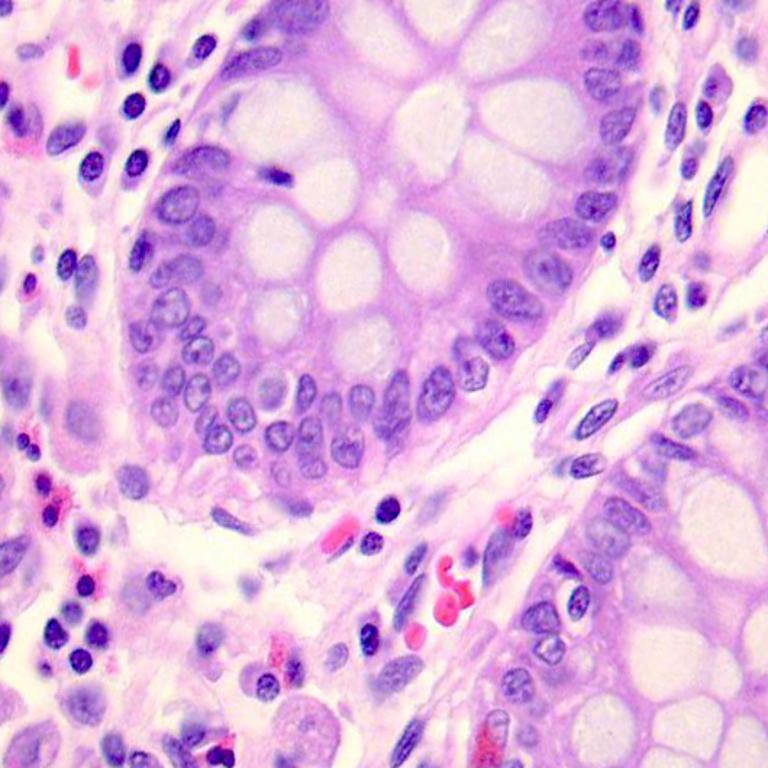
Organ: colon
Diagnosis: benign